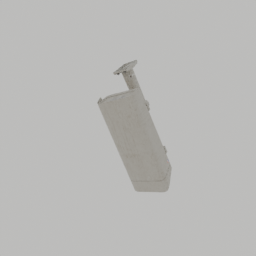
Label: electronics